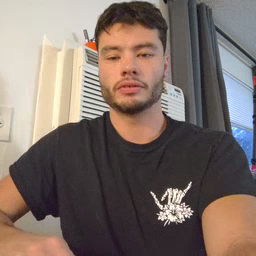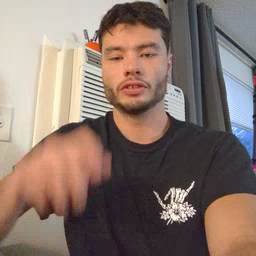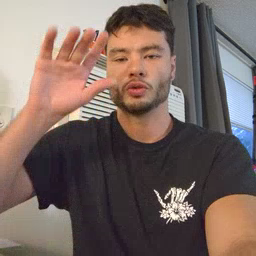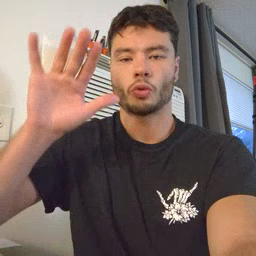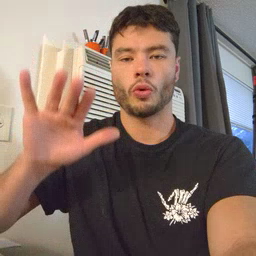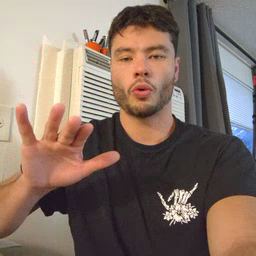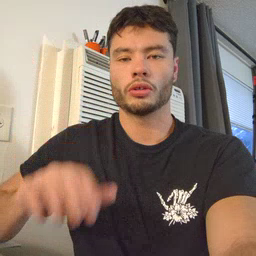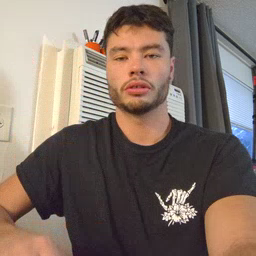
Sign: snow